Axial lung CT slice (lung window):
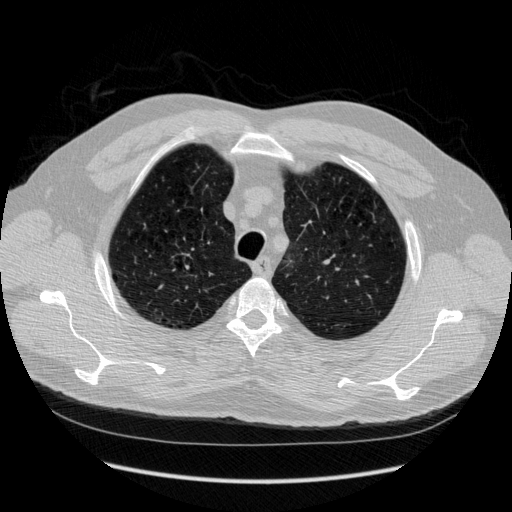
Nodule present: no